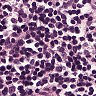
Metastatic tissue present: no